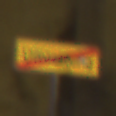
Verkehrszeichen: EndeDerUmleitungsankuendigung
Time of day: Night
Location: Outdoor (Suburban)
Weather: PartlyCloudy
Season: NotSpecified
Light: Artificial